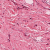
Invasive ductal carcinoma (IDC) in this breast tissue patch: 1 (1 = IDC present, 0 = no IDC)